Question:
I am more concerned in understanding the assignment arrow to the left followed by max s'=1 to N. Disregard the semantics of the variables.
Thank you!
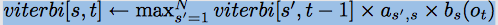
Answer: It is a recursive formula to determine the value of for a given value of and .
In fact, is a matrix of rows, and is a row number in that matrix, and a column number.
The value in the cell at of the matrix is determined by taking all values in the previous column (column , and row going from 1 to ),
-- which are supposed to be already known -- and multiplying them by specific values from two other matrices (I ignore their role in this, but these matrices are a given, and the value of , and determine which value to pick from those matrices).
From all these products, the greatest is taken.
When you start with known values for the first column ( = 1), you can find with this formula the values in the second column, and when you have those, the third, ...etc.